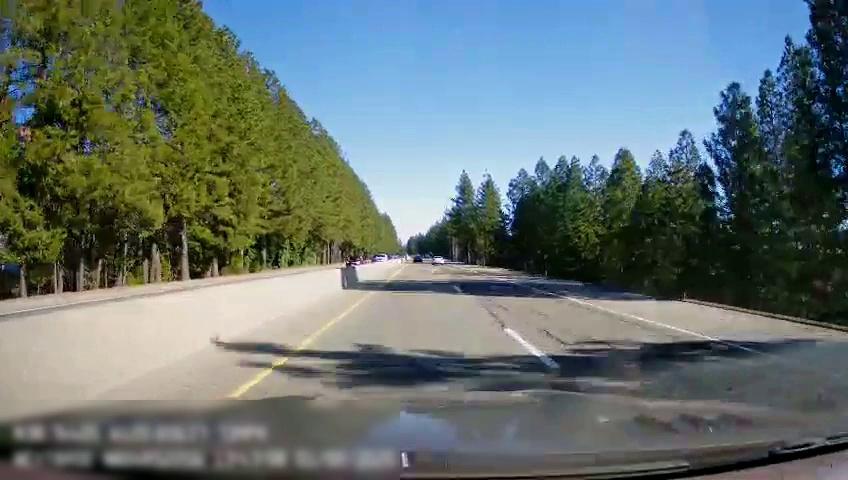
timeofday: Day
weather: Sunny
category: Drivable Space
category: Drivable Space
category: Vehicles | Car
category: Vehicles | SUV
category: Vehicles | Car
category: Vehicles | Car
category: Lanes | Alternate Lane
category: Lanes | Current Lane
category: Lanes | Alternate Lane
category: Lanes | Opposite Lane